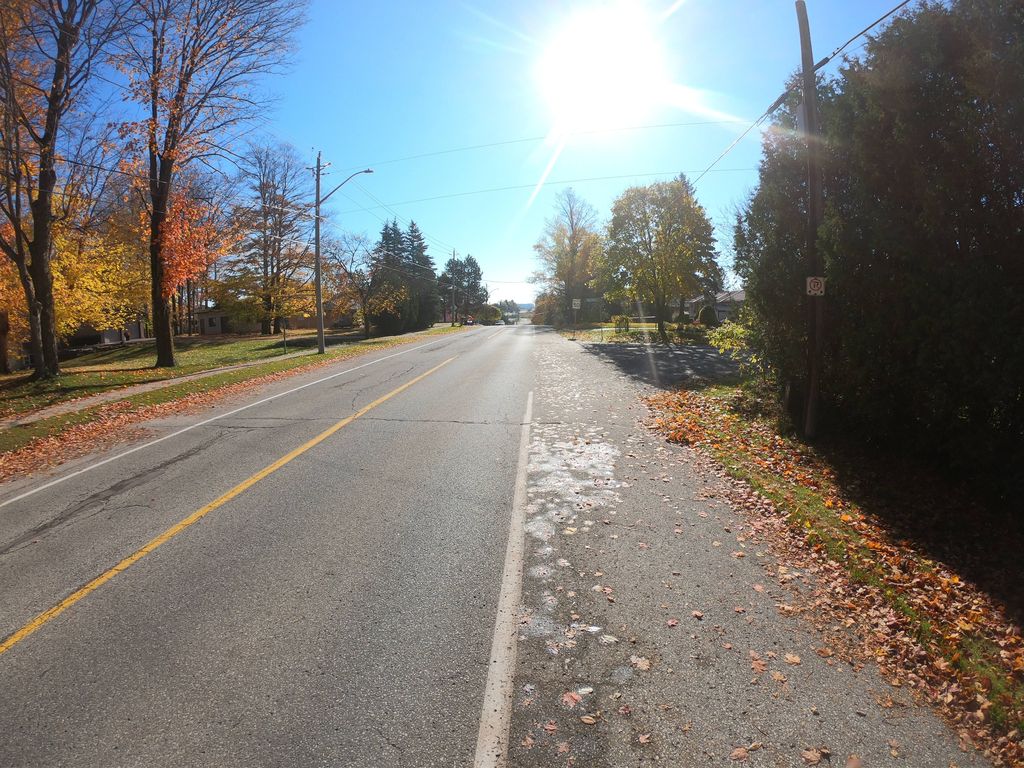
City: kitchener-waterloo